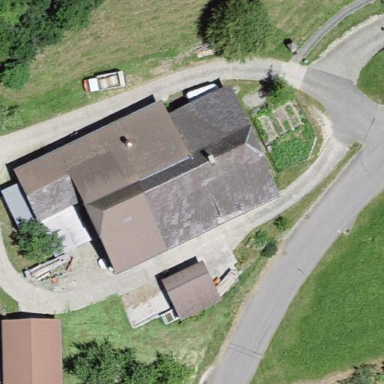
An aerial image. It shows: Farm building.